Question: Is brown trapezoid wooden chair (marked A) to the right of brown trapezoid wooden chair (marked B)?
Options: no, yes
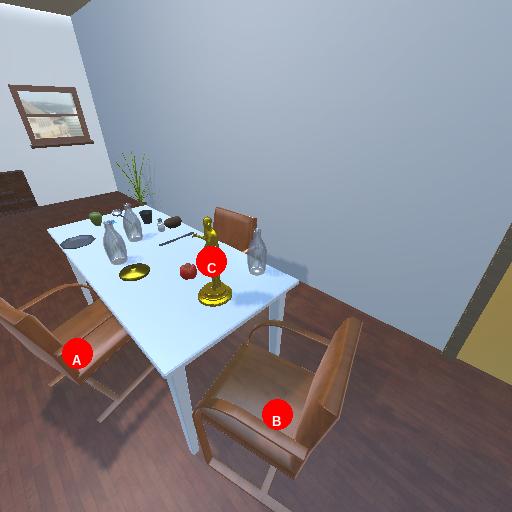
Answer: no